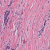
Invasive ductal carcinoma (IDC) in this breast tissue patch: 1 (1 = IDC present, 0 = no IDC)